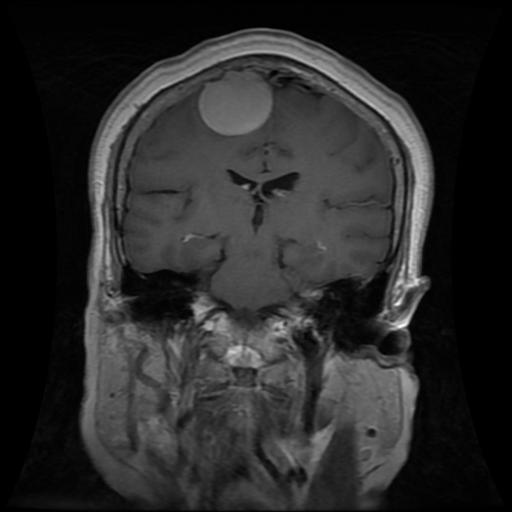
Label: meningioma